Question: I have two simple buttons and one image:

clockwise button click event ==> rotates the image 1 degree in clockwise
anticlockwise button click event ==> rotates the image 1 degree in anticlockwise
how can I do that?
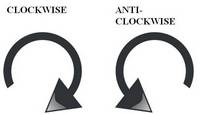
Answer: '''
image.setRotation(angle)
'''
works for API 11 and above.
-Edit
Matrix works for lower API levels:
for clockwise:
'''
Matrix matrix = new Matrix();
imageView.setScaleType(ScaleType.MATRIX);
matrix.postRotate(angle++, image.getDrawable().getBounds().width() / 2, image.getDrawable().getBounds().height() / 2);
image.setImageMatrix(matrix);
'''
for anticlockwise, you can replace angle++ to angle--